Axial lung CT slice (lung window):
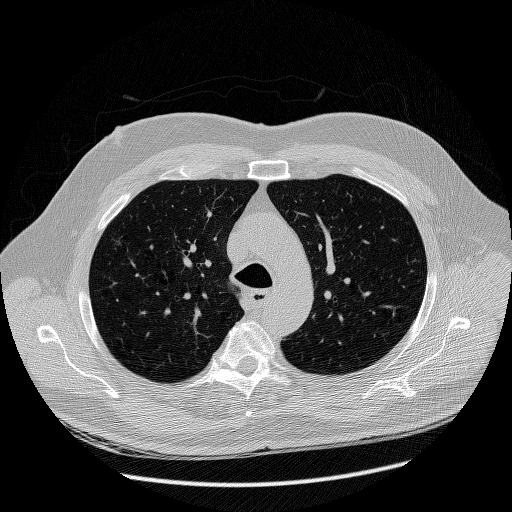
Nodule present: no